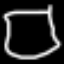
Label: octagon